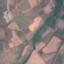
Land use / land cover class: PermanentCrop